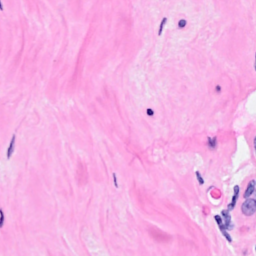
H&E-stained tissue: Breast